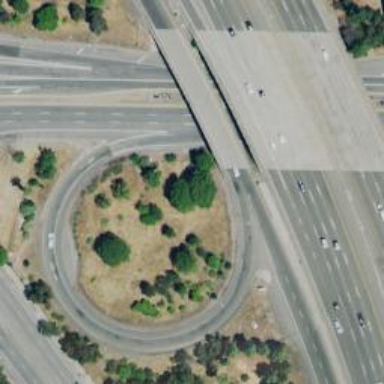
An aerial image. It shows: Motorway junction.